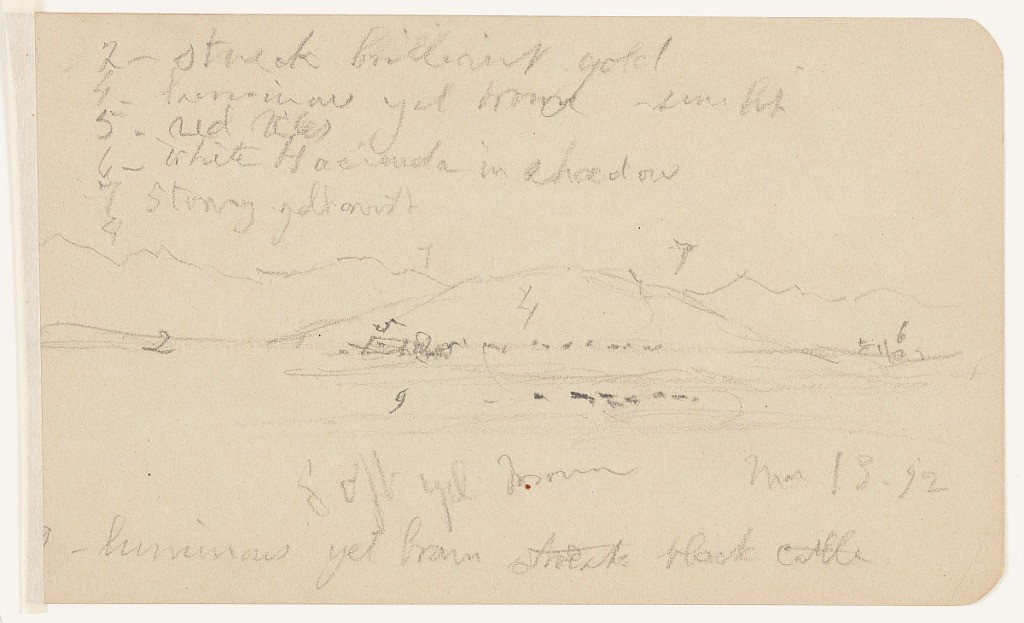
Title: Mountainous Landscape, Mexico
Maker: Frederic Edwin Church, American, 1826–1900
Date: March 13, 1892
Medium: Graphite on beige wove paper
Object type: drawing
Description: Landscape sketch showing a view of distant buildings nestled in the mountainous terrain of Mexico. In the middle distance, a group of cattle are shown grazing on a wide plain at center. In the background, a prominent, rounded hill visibly rises at center. Buildings, apparently with red tiles, are huddled together at the base of the hill's left slope, while on its right slope, a hacienda building is loosely rendered. The outline of a rugged mountain range forms a serrated horizon in the background.